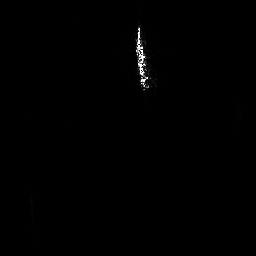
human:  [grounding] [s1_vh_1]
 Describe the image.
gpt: In the satellite image, there is  <ref>1 medium ship </ref> <box>[[51, 8, 59, 35, 0]]</box> located at top.